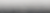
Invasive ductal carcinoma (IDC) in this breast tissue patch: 0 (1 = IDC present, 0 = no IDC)